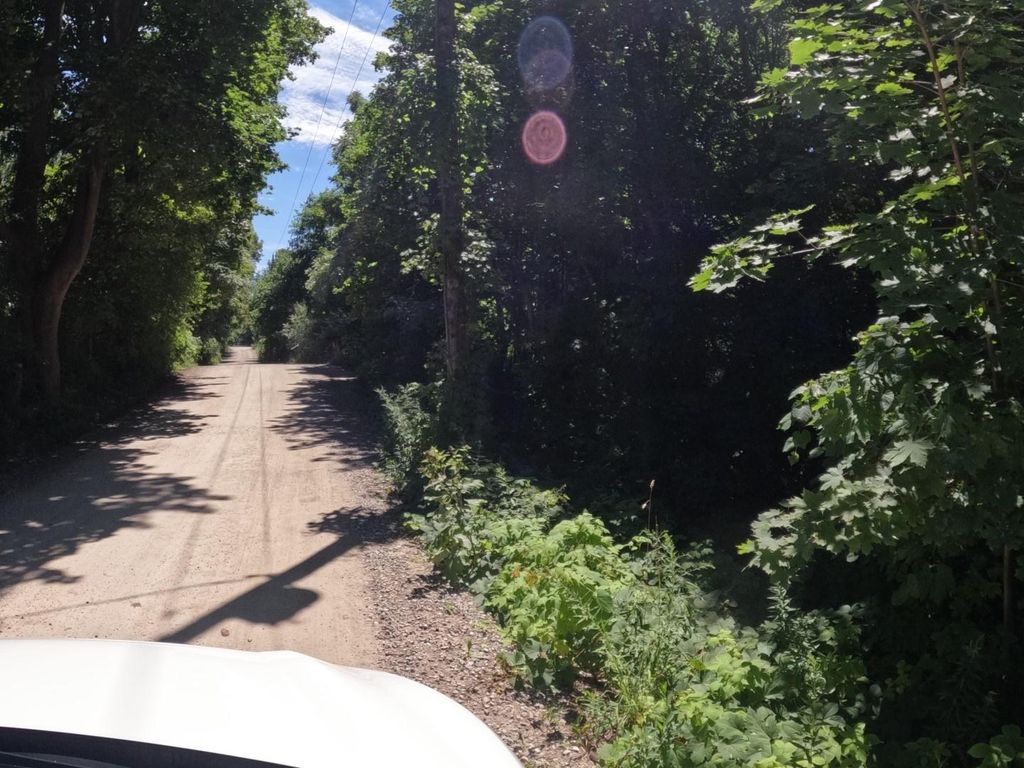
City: kitchener-waterloo